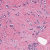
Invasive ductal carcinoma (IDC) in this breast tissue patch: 1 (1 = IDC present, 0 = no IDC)